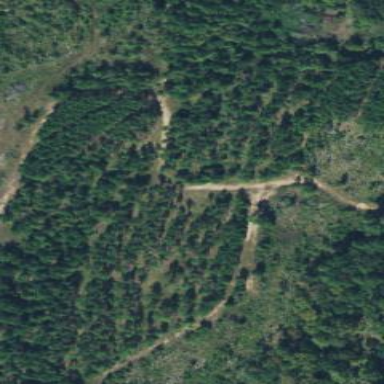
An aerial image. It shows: Evergreen needle-leaved forest.